八年级 · 画法几何学
如图,在正方形$ABCD$中,点$G$在对角线$BD$上(不与点$B,D$重合),$GEperpDC$于点$E,GF$$perpBC$于点$F$,连接$AG$.(1)写出线段$AG,GE,GF$长度之间的数量关系,并说明理由;(2)若正方形$ABCD$的边长为$1,angleAGF=105^{circ}$,求线段$BG$的长.
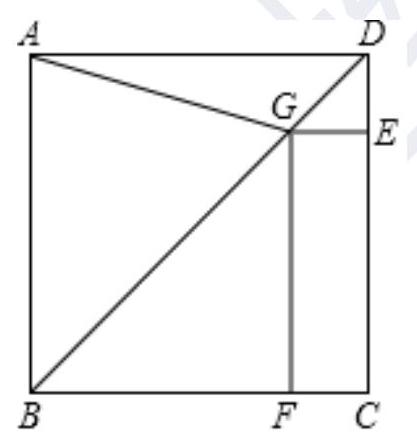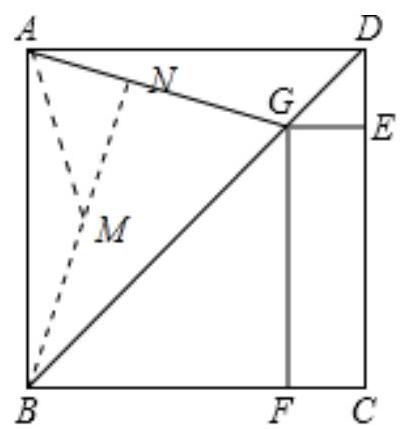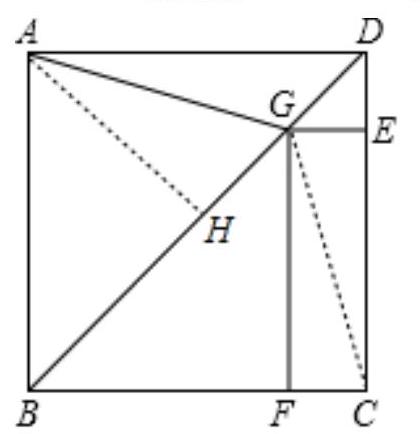
答案: (1)结论:$AG^{2}=GE^{2}+GF^{2}$.只要证明$GA=GC$,四边形$EGFC$是矩形,推出$GE=CF$,在Rt$triangleGFC$中，利用勾股定理即可证明;(2)过点$A$作$AHperpBG$,在Rt$triangleABH、$Rt$triangleAHG$中,求出$AH、HG$即可解决问题.【解析】解:(1)结论:$AG^{2}=GE^{2}+GF^{2}$.理由:连接$CG$.$because$四边形$ABCD$是正方形,$thereforeA、C$关于对角线$BD$对称，$because$点$G$在$BD$上,$thereforeGA=GC$,$becauseGEperpDC$于点$E,GFperpBC$于点$F$,$thereforeangleGEC=angleECF=angleCFG=90^{circ}$,$therefore$四边形$EGFC$是矩形,$thereforeCF=GE$,在Rt$triangleGFC$中,$becauseCG^{2}=GF^{2}+CF^{2}$,$thereforeAG^{2}=GF^{2}+GE^{2}$.(2)过点$A$作$AHperpBG$,$because$四边形$ABCD$是正方形,$thereforeangleABD=angleGBF=45^{circ}$,$becauseGFperpBC$,$thereforeangleBGF=45^{circ}$,$becauseangleAGF=105^{circ}$,$thereforeangleAGB=angleAGF-angleBGF=105^{circ}-45^{circ}=60^{circ}$,在Rt$triangleABH$中,$becauseAB=1$,$thereforeAH=BH=frac{sqrt{2}}{2}$,在Rt$triangleAGH$中,$becauseAH=frac{sqrt{2}}{2},angleGAH=30^{circ}$,$thereforeHG=AHcdottan30^{circ}=frac{sqrt{6}}{6}$,$thereforeBG=BH+HG=frac{sqrt{2}}{2}+frac{sqrt{6}}{6}$.解法二:如图,过点$B$作$BNperpAG$于$N$,在$BN$上截取$BM$,使得$BM=AM$,设$AN=x$.$becauseangleAGF=105^{circ},angleGBF=angleFGB=angleABG=45^{circ}$,$thereforeangleAGB=60^{circ},angleGBN=30^{circ},angleABM=angleBAM=15^{circ}$,$thereforeangleAMN=angleABM+angleBAM=30^{circ}$,$thereforeAM=BM=2x,quadMN=sqrt{3}x$,在Rt$triangleABN$中,则有$1=x^{2}+(2x+sqrt{3}x)^{2}$,解得$x=frac{sqrt{6}-sqrt{2}}{4}$,$thereforeBN=frac{sqrt{6}-sqrt{2}}{4}$,$thereforeBG=frac{BN}{cos30^{circ}}=frac{3sqrt{2}+sqrt{6}}{6}$.【点睛】本题考查正方形的性质、矩形的判定和性质、勾股定理直角三角形30度的性质等知识,解题的关键是学会添加常用辅助线,构造直角三角形解决问题,属于中考常考题型.